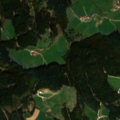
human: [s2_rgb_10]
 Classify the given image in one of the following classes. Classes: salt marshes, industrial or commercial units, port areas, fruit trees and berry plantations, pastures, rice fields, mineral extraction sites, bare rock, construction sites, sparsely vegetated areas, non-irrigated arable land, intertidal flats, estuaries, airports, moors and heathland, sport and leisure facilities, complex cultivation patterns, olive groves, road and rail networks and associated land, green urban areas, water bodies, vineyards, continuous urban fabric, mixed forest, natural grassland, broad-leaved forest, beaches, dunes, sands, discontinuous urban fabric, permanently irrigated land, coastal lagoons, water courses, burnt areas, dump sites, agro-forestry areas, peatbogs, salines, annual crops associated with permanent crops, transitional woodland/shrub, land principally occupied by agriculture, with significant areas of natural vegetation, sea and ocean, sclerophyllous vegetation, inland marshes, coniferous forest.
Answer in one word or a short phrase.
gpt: pastures, land principally occupied by agriculture, with significant areas of natural vegetation, coniferous forest